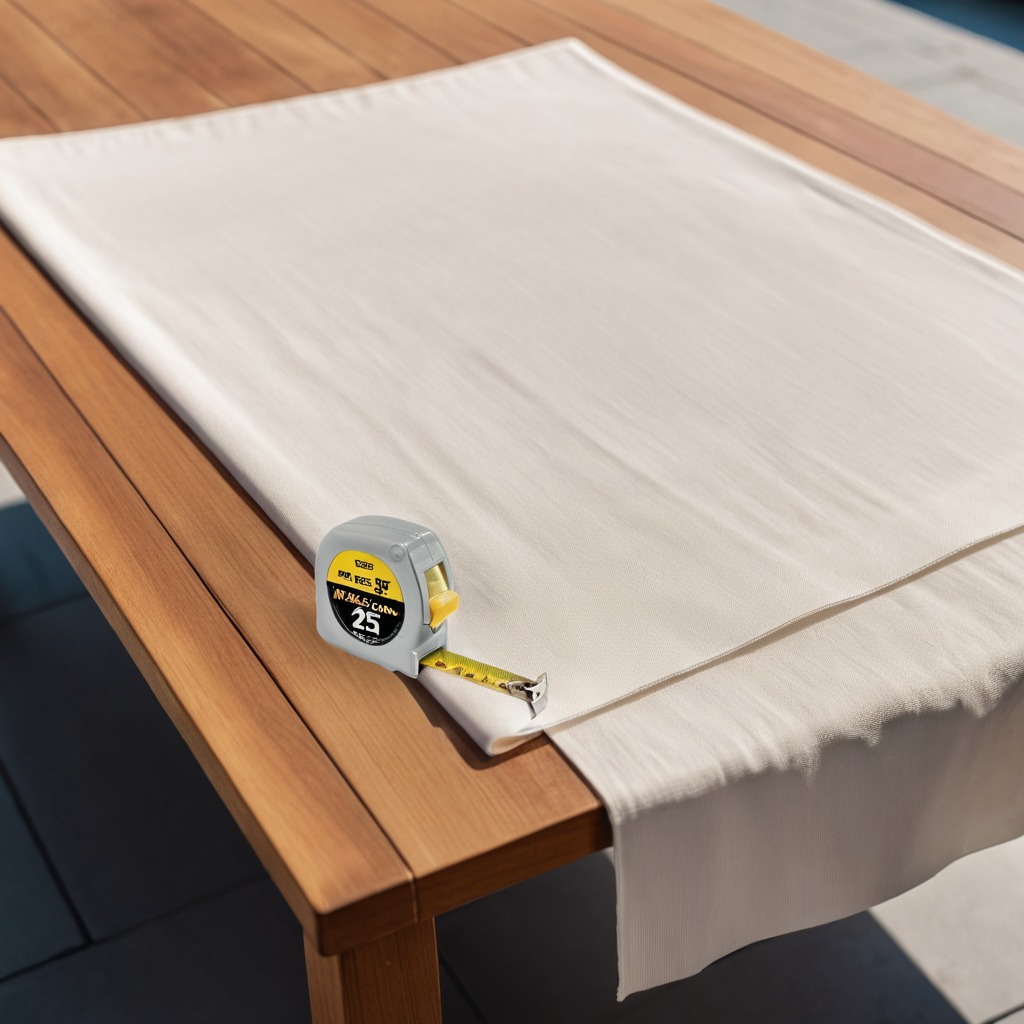
A measuring tape is lying on a wooden table.